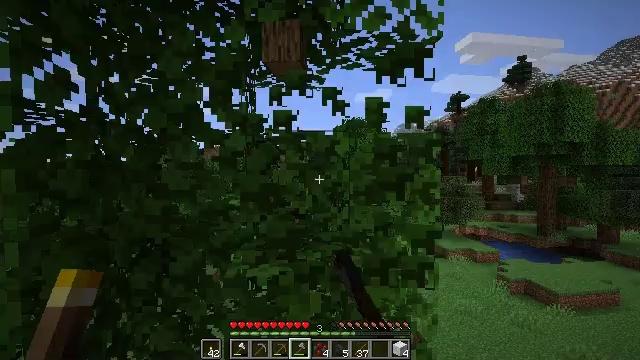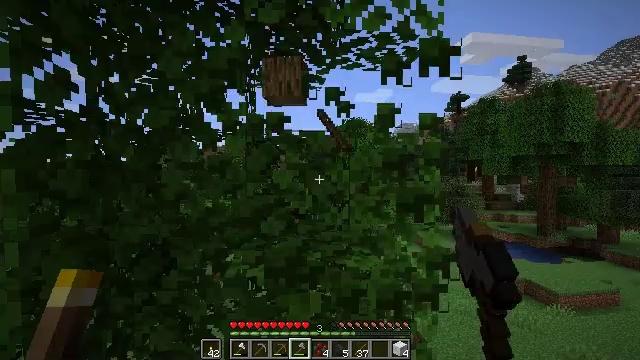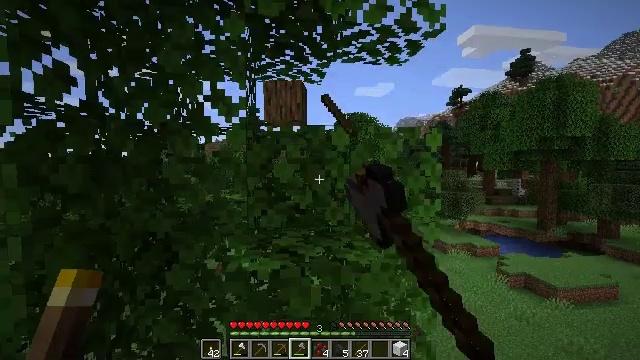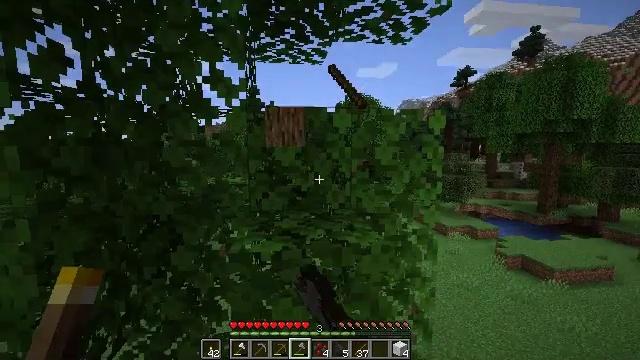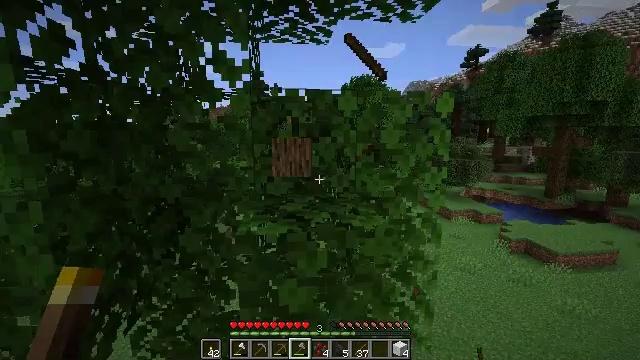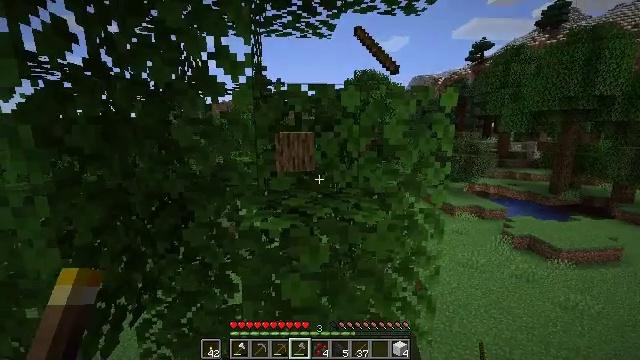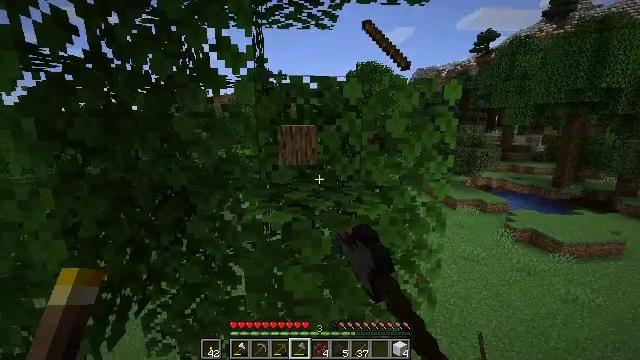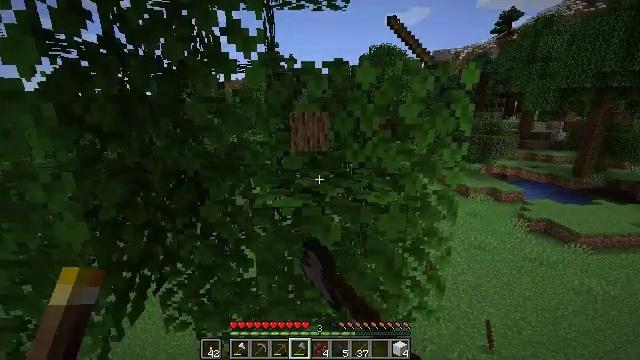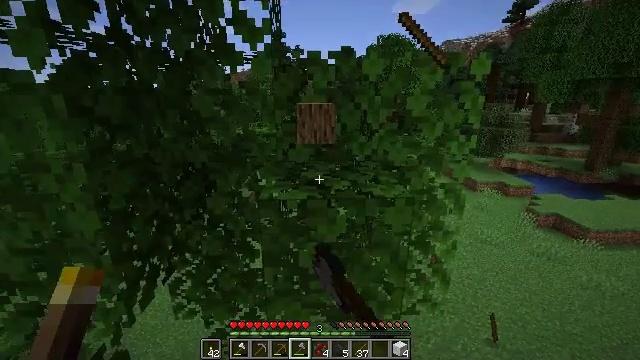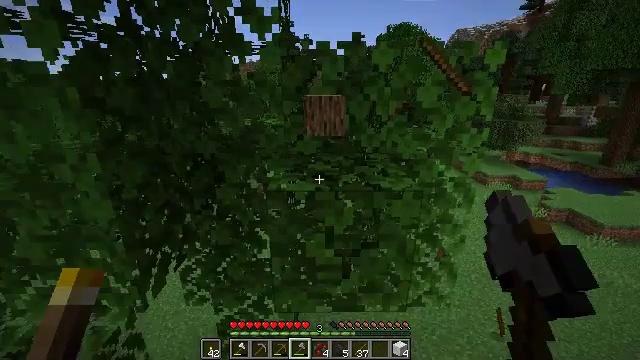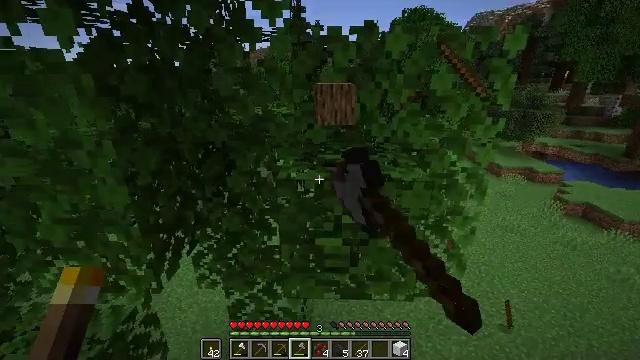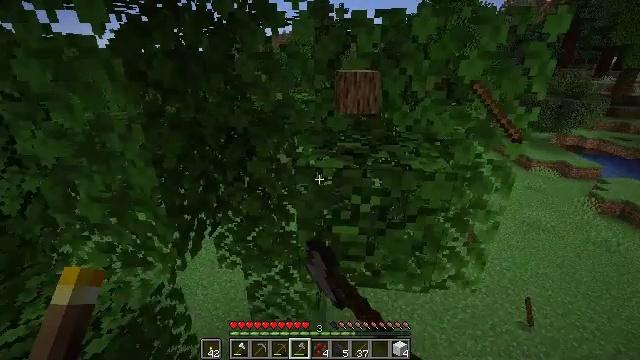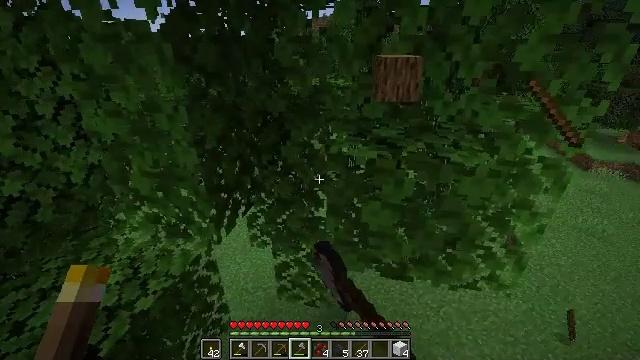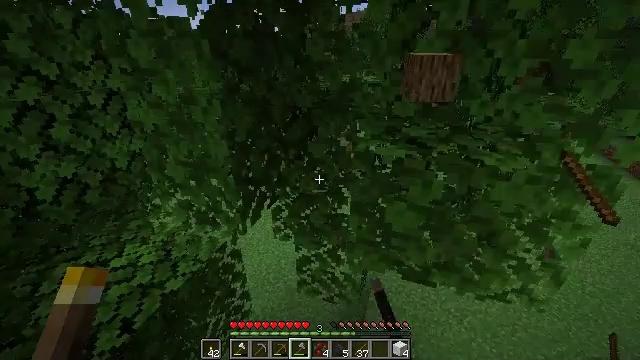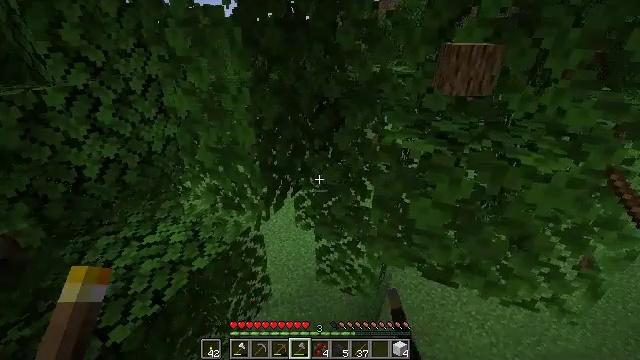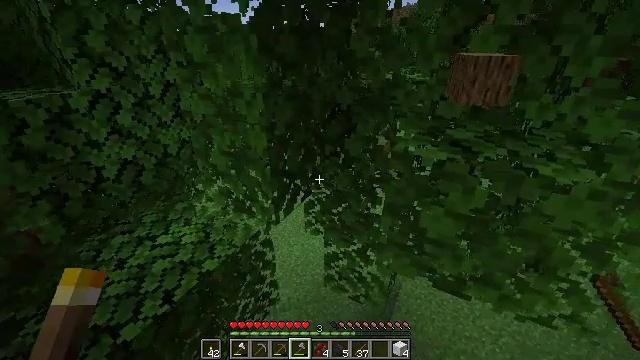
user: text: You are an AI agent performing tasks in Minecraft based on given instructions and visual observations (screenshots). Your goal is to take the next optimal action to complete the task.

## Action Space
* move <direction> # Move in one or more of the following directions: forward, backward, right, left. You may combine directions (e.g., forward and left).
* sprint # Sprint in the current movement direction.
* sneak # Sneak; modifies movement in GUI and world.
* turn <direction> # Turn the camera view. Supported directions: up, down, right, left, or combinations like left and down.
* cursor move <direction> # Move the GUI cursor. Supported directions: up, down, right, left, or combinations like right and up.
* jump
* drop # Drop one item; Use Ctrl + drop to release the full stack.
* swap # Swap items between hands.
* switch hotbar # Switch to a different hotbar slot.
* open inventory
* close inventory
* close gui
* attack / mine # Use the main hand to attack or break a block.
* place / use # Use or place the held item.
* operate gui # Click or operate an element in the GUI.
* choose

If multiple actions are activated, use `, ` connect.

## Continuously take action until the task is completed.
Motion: motion action
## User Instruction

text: Obtain white wool for building.
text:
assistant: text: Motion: attack / mine
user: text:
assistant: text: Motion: turn down, attack / mine
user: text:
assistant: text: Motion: turn down, attack / mine
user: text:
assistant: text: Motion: turn left and down, attack / mine
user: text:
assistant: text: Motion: turn down, attack / mine
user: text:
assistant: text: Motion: turn down, attack / mine
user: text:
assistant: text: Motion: turn left and down, attack / mine
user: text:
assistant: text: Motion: turn left and down, attack / mine
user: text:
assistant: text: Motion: turn left and down, attack / mine
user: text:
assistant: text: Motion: turn left and down, attack / mine
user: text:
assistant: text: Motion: turn left and down, attack / mine
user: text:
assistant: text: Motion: turn left and down, attack / mine
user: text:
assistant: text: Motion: turn left
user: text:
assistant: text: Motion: turn left and down
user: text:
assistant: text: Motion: turn left and up
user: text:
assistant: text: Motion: no_op
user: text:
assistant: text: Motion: no_op
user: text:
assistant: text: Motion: no_op
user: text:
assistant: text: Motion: no_op
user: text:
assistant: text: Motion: no_op
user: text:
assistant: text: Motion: turn right and down
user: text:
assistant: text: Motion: turn right and down
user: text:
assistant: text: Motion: turn right and down
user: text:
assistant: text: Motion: no_op
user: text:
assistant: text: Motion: no_op
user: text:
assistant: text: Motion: move forward
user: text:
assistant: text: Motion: move forward, jump
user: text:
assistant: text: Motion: move forward, turn left and down, jump
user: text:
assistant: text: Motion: move forward, turn down, jump
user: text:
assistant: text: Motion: move forward, turn down, jump